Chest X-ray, AP view. Patient: 53 years old, sex F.
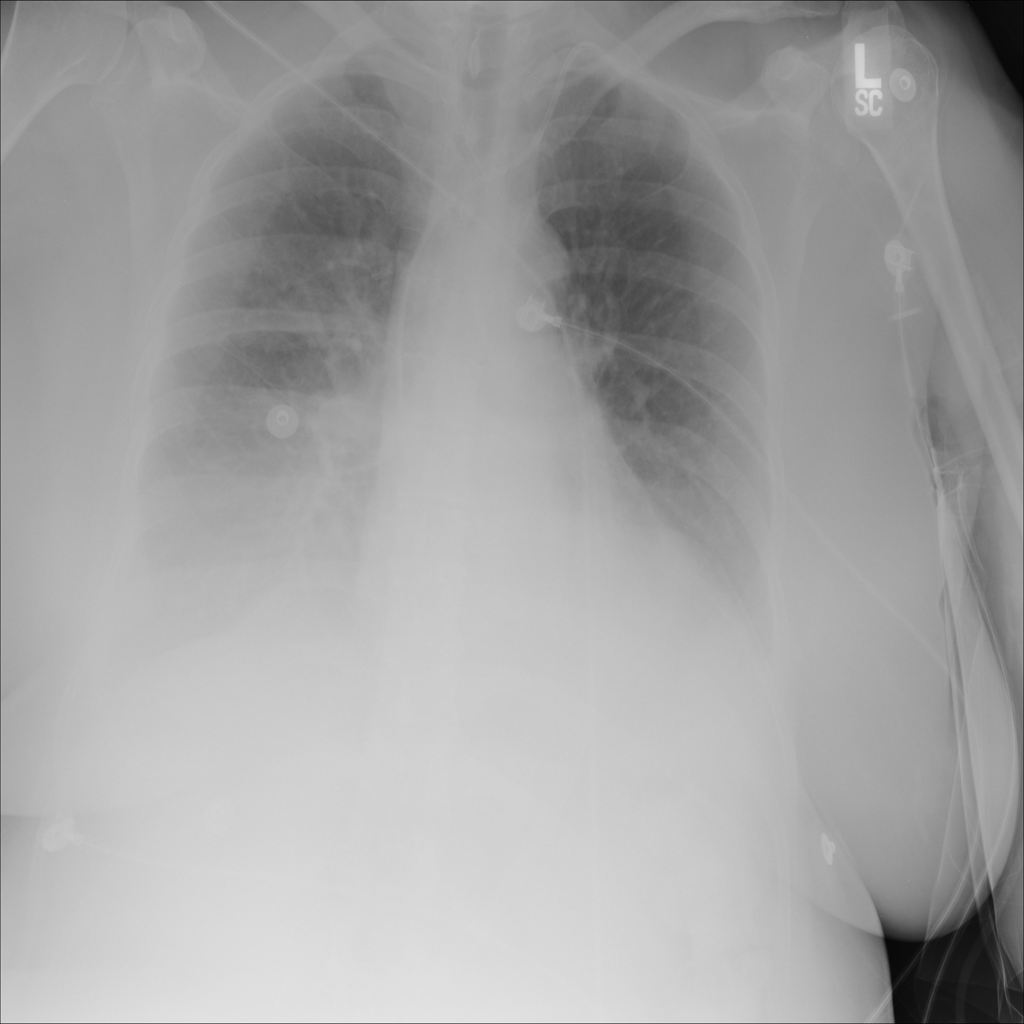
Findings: Atelectasis, Effusion, Infiltration